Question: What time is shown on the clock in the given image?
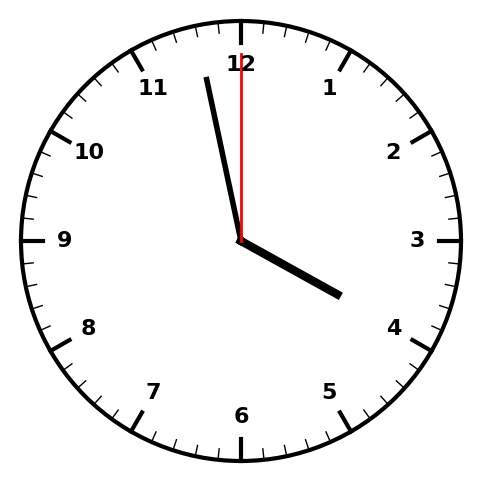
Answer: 03:58:00